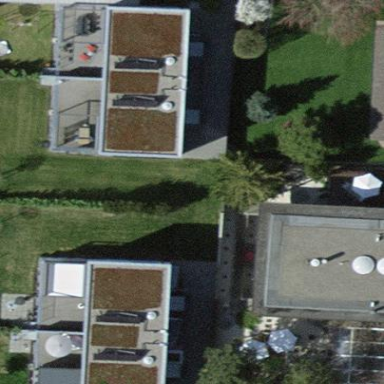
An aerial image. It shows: Flat-roofed terrace building.